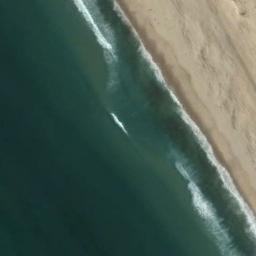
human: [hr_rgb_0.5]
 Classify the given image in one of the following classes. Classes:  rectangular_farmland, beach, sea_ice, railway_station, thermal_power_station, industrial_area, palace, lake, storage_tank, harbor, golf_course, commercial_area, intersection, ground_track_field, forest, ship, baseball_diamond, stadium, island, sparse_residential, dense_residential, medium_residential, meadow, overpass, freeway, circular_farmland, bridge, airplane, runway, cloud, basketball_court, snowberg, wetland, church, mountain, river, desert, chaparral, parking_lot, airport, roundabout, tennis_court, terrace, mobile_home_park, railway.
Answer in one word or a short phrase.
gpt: beach